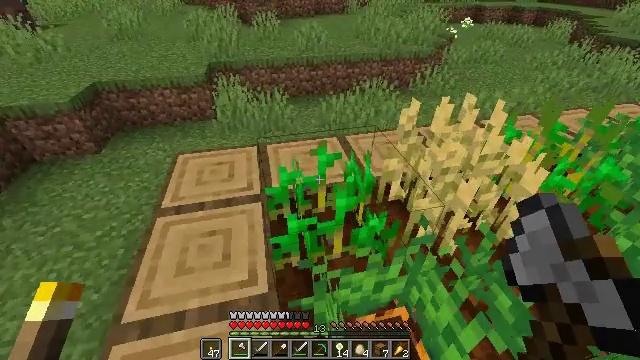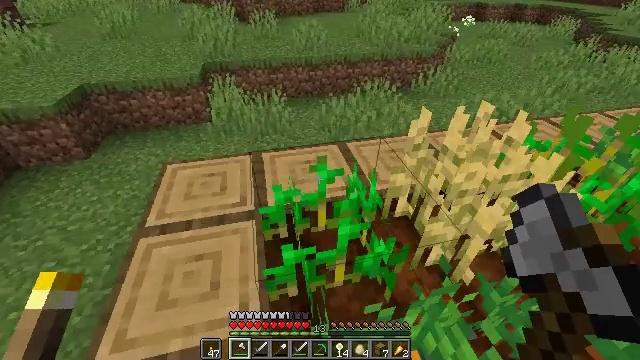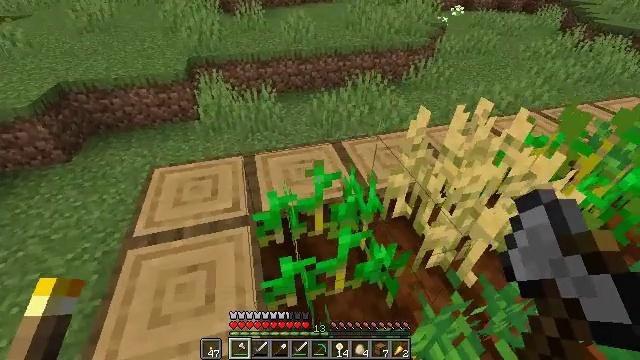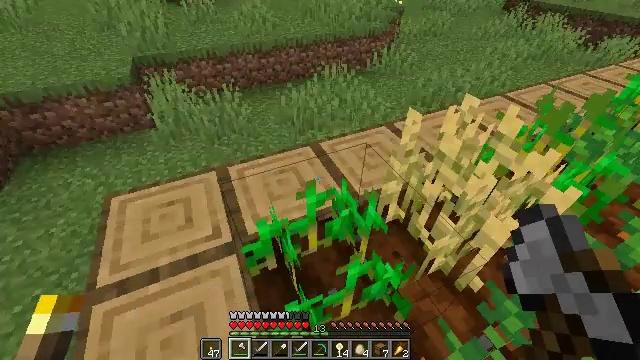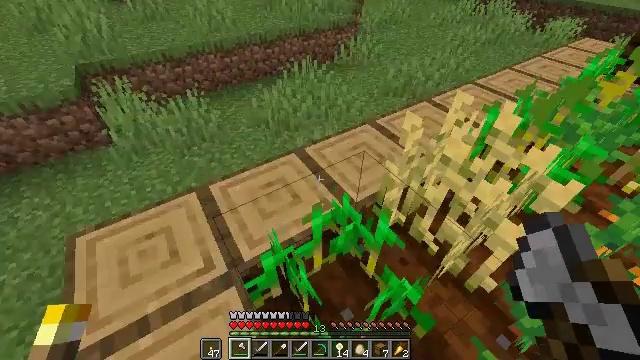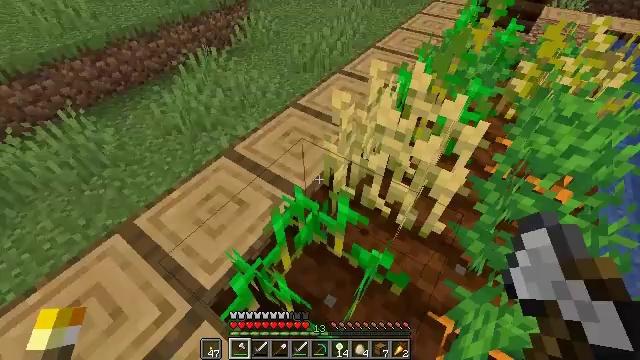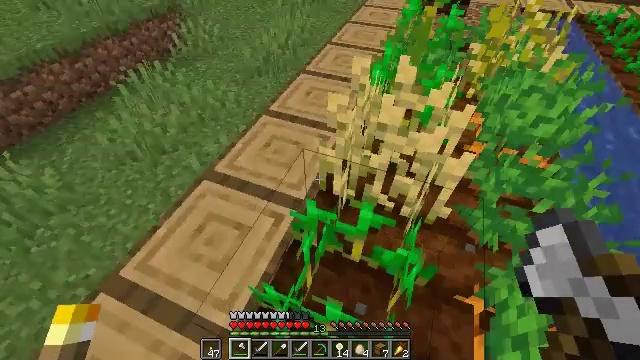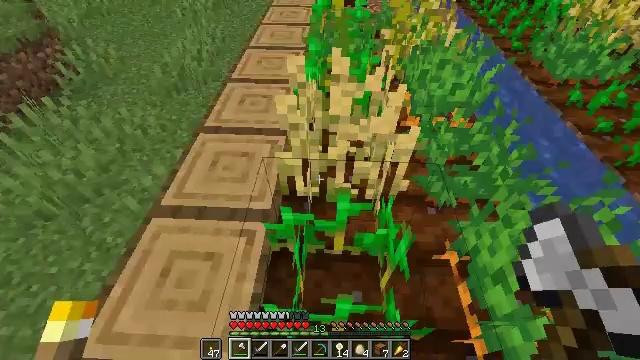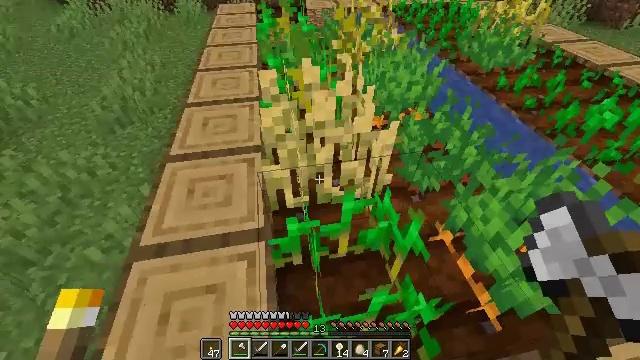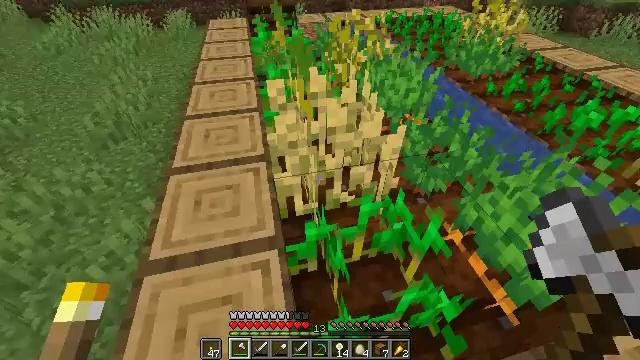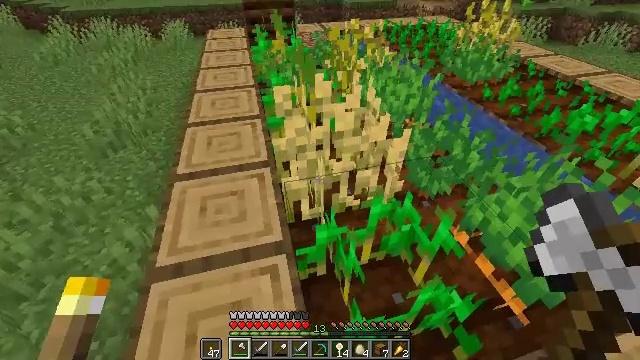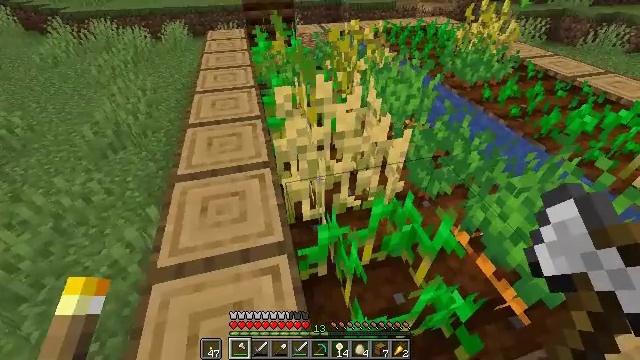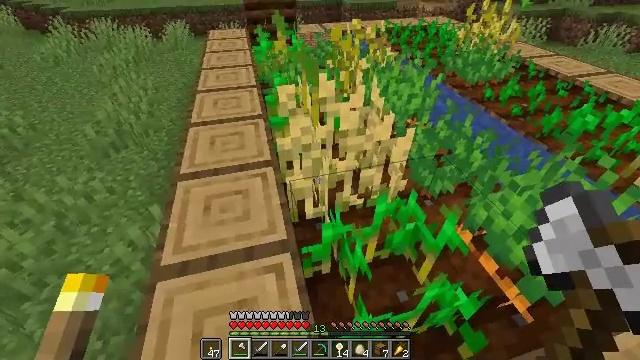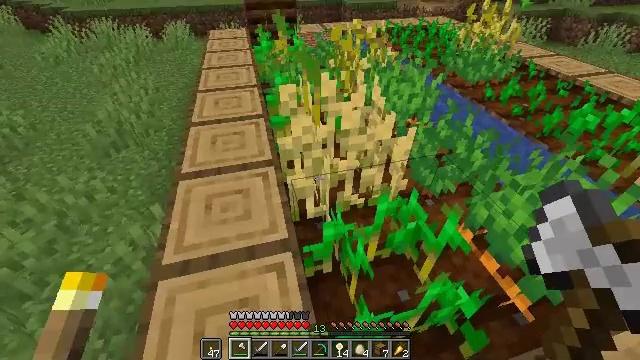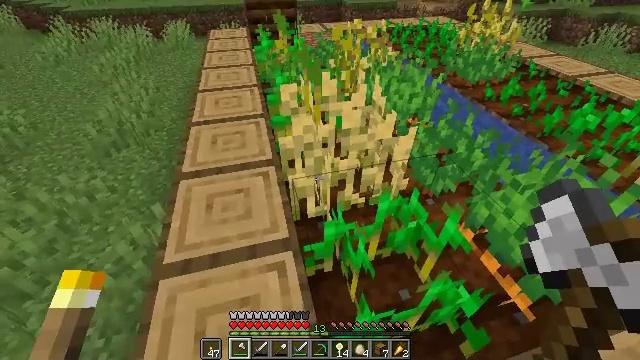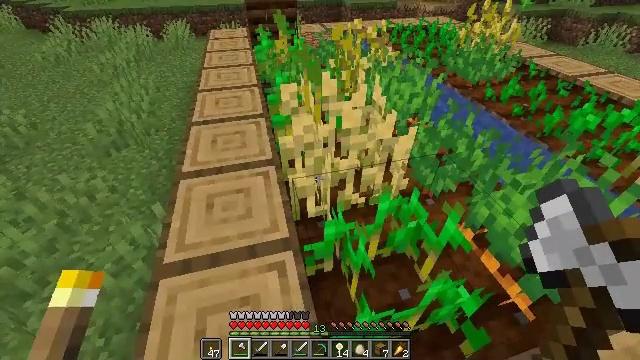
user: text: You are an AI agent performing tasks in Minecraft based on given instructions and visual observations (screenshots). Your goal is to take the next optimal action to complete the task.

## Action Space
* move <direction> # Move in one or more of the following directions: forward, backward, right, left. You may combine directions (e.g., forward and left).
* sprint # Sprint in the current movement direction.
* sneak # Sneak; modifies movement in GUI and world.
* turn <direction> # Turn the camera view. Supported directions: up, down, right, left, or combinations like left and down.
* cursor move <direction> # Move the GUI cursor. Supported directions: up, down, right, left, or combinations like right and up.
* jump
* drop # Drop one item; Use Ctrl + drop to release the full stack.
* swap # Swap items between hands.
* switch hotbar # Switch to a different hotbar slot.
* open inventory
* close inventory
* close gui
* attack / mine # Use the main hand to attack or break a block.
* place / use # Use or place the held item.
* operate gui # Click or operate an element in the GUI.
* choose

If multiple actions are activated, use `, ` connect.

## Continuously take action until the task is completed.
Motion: motion action
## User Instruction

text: Collect carrots by breaking the crop.
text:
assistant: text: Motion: move forward
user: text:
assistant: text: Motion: move forward and move left, turn right and down
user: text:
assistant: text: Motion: move forward and move left, turn right and down
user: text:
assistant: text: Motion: move forward and move left, turn right and down
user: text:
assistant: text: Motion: move forward and move left, turn right and down
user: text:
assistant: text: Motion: move left, turn right
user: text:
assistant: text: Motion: move left, turn right
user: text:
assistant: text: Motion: move left, turn right and up
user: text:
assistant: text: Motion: turn right and up
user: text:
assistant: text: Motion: turn right and up
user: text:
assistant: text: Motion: no_op
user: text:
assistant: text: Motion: no_op
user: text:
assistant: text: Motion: no_op
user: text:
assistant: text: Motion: no_op
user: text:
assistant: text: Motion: no_op
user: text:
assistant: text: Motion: no_op
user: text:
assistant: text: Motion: move forward
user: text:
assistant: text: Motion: move forward, turn left and up
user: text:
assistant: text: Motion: move forward, turn left and up
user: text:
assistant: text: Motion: move forward, turn left and up
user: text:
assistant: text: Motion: move forward
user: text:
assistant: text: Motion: move forward
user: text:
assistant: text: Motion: move forward and move left
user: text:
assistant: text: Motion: move forward and move left, turn right
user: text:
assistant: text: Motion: move forward and move left, turn right
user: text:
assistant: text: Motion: move forward, turn right
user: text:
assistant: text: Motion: move forward, turn right
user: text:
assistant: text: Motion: move forward
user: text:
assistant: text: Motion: move forward
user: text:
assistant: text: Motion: move forward, turn right